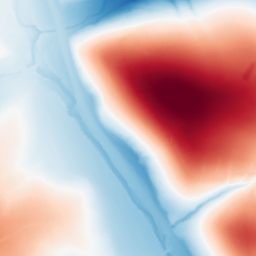
Category: trend_removal
Decomposition family: polynomial_high
Decomposition parameters: degree: 6
Upsampling method: edge_directed
Upsampling parameters: scale: 4
Upsampling scale: 4